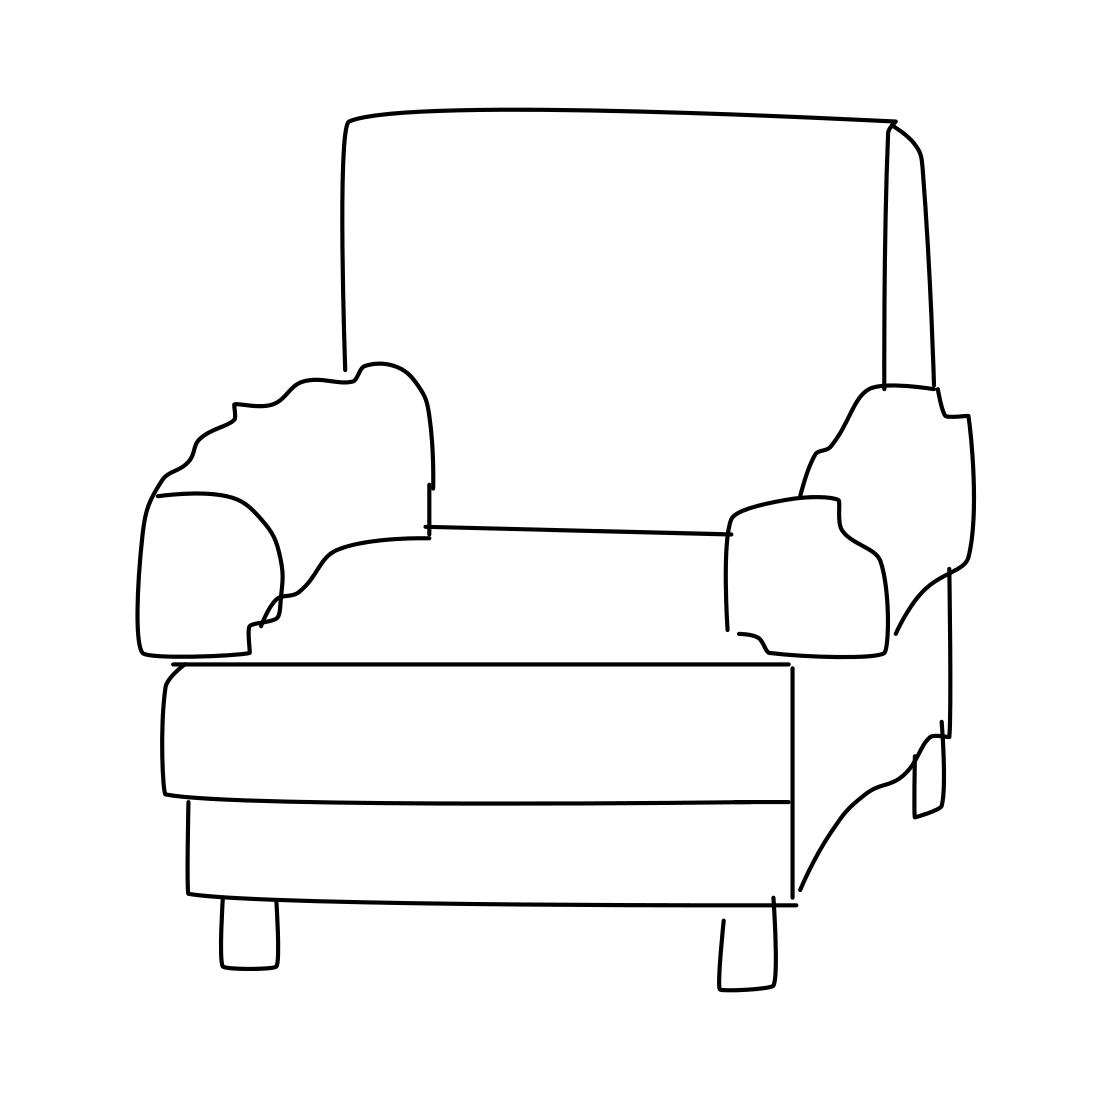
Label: armchair